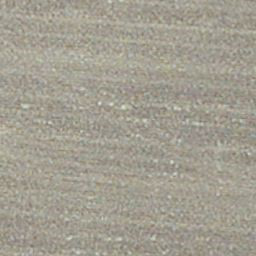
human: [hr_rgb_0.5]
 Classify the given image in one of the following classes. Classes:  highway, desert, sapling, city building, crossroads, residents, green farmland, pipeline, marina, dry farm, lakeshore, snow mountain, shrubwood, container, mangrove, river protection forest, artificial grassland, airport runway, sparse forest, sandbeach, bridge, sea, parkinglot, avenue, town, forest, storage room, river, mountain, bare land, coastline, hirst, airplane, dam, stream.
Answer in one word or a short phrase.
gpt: dry farm